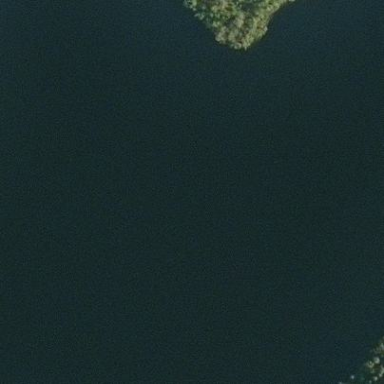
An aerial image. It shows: Pond with natural water.